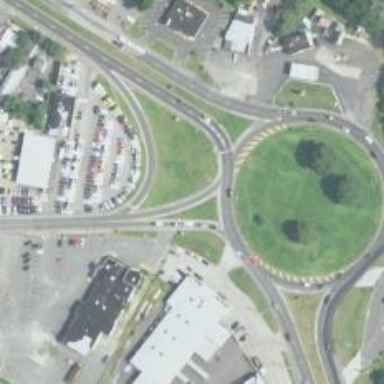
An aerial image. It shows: Roundabout on trunk highway.